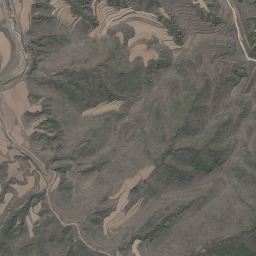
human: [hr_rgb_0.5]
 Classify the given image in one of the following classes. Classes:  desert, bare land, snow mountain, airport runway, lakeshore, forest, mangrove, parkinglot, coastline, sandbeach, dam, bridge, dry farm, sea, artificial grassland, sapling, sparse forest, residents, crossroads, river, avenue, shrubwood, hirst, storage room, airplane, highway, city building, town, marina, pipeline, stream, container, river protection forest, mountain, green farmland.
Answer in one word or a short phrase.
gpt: mountain